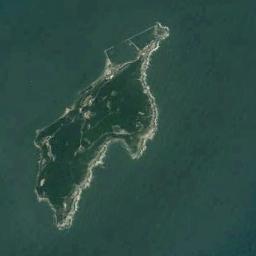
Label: island